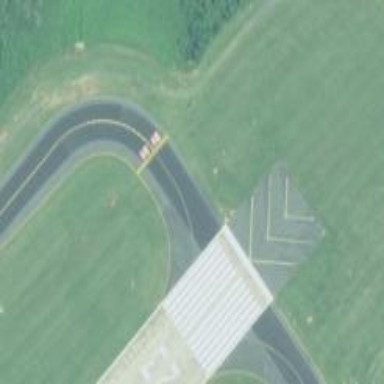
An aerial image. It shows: Image of taxiway at airport.